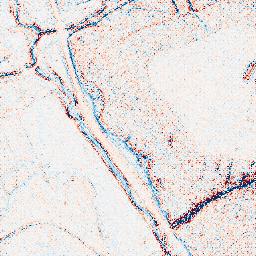
Category: edge_preserving
Decomposition family: anisotropic_diffusion
Decomposition parameters: iterations: 10
kappa: 50
gamma: 0.2
Upsampling method: regularized
Upsampling parameters: scale: 2
lambda_reg: 0.1
Upsampling scale: 2